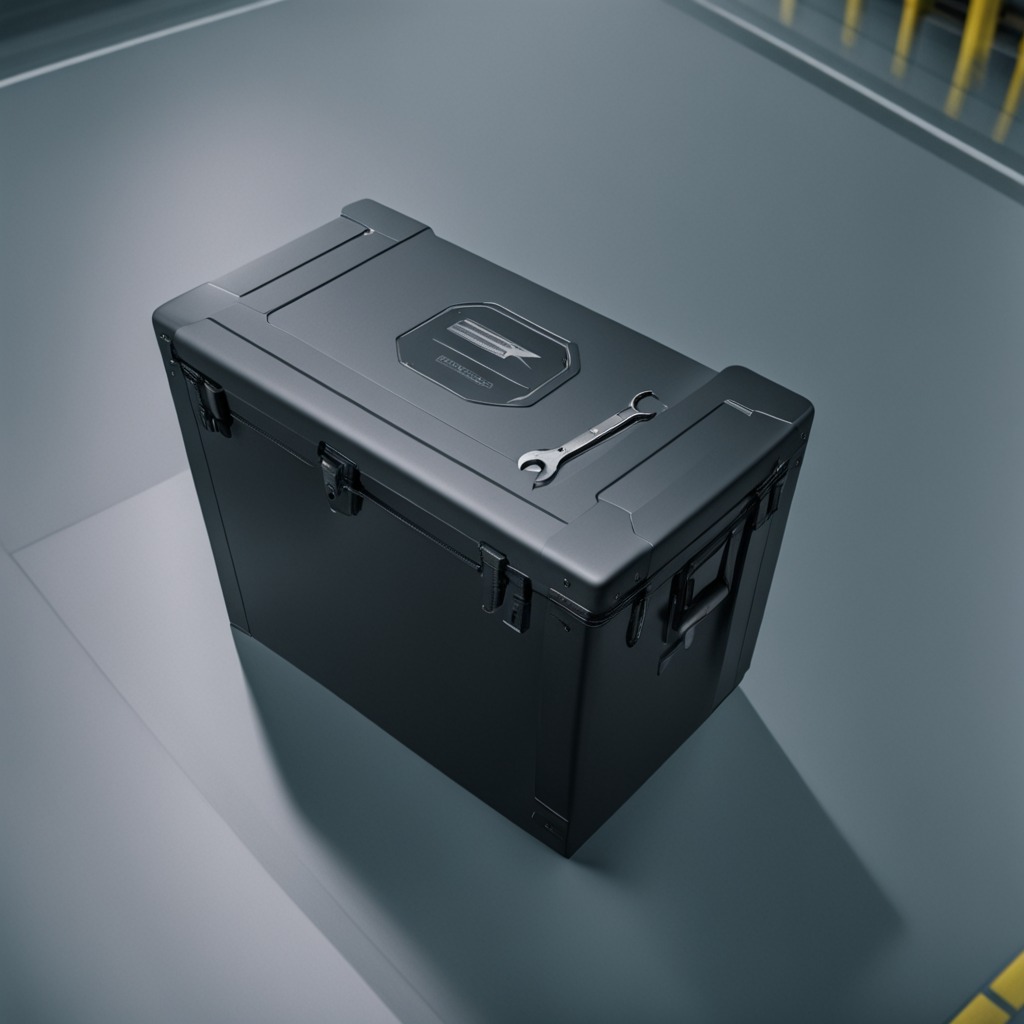
An wrench is lying on the toolbox surface in an airplane hangar workshop.